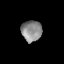
Tissue: prostate
Cell type: T cells
Senescence score: 0.7112
Nuclear area (px): 416
Mean DAPI intensity: 139.921